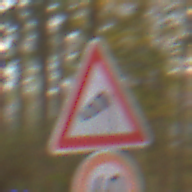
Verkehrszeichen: SeitenwindVonRechts
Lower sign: Geschwindigkeit40
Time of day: Midday
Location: Outdoor (Nature)
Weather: Overcast
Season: NotSpecified
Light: Natural